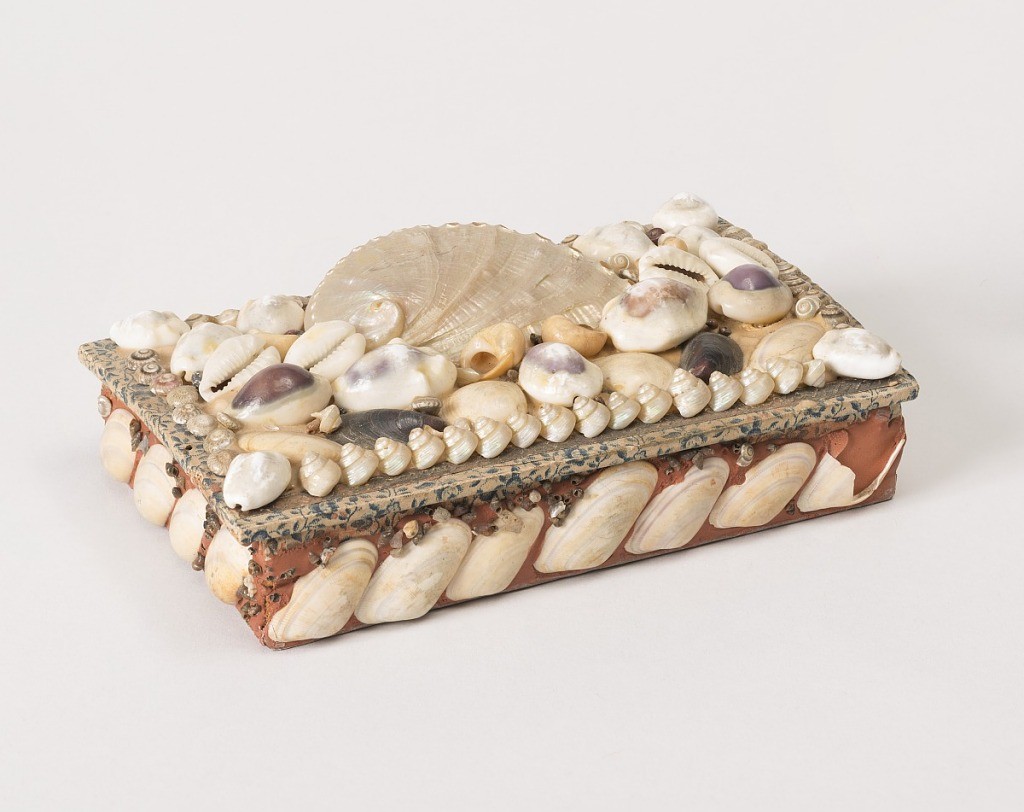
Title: Box
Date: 19th century
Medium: Wood, shells, paper
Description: Rectangular box with lid hinged in gauze.  Inside and outside covered with white paper printed with small blue flowers. On sides, a row of diagonally set shells; on lid, a large haliotis shell surrounded by a multitude of smaller shells of varying kind.